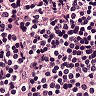
Metastatic tissue present: no